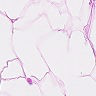
Metastatic tissue present: no